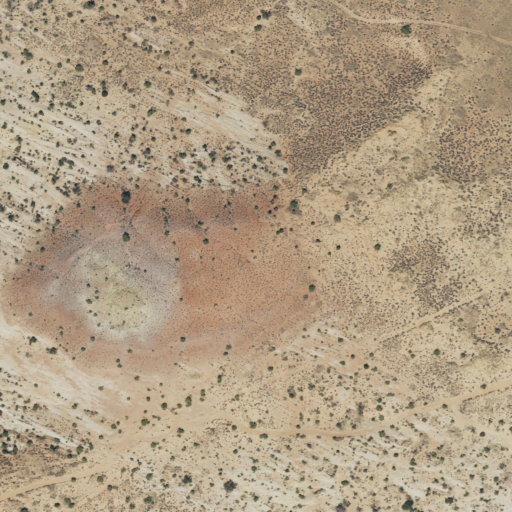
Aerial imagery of ridge(s) in Utah named Winter Camp Ridge containing only shrub